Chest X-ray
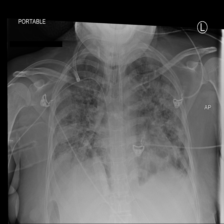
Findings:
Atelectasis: negative
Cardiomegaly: negative
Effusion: positive
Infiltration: negative
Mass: negative
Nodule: negative
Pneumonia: negative
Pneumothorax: negative
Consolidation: negative
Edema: negative
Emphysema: negative
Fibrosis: negative
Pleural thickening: negative
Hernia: negative